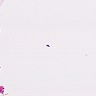
Metastatic tissue present: no